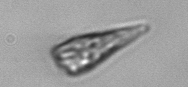
Label: Licmophora